Question: I'm trying to locate a list item contained within the Services window (Start->Run->Services.msc) on Windows. The list item is named "Arc Service" and is easily found using Inspect, but my code fails to locate it. This being a relatively simple case, I feel I must be doing something wrong.
The code in question is:
'''
VARIANT arcServiceNameVariant;
VariantInit(&arcServiceNameVariant);
arcServiceNameVariant.vt = VT_BSTR;
arcServiceNameVariant.bstrVal = L"Arc Service";
CComPtr<IUIAutomationCondition> arcServiceNameCondition;
hr = g_pAutomation->CreatePropertyCondition(UIA_NamePropertyId, arcServiceNameVariant, &arcServiceNameCondition.p);
if(SUCCEEDED(hr)) {
CComPtr<IUIAutomationElement> arcServiceElement;
hr = rootElement->FindFirst(TreeScope_Descendants, arcServiceNameCondition, &arcServiceElement.p);
if(SUCCEEDED(hr)) {
if(arcServiceElement.p) {
logInfo(L"Arc Service element found!");
}
} else {
logInfo(L"FindFirst failed!");
}
} else {
logInfo(L"Failed to create property condition!");
}
'''
The "Arc Service element found!" branch is never entered.
Here are the details from Inspect describing the element:

Any assistance would be greatly appreciated. Thanks!
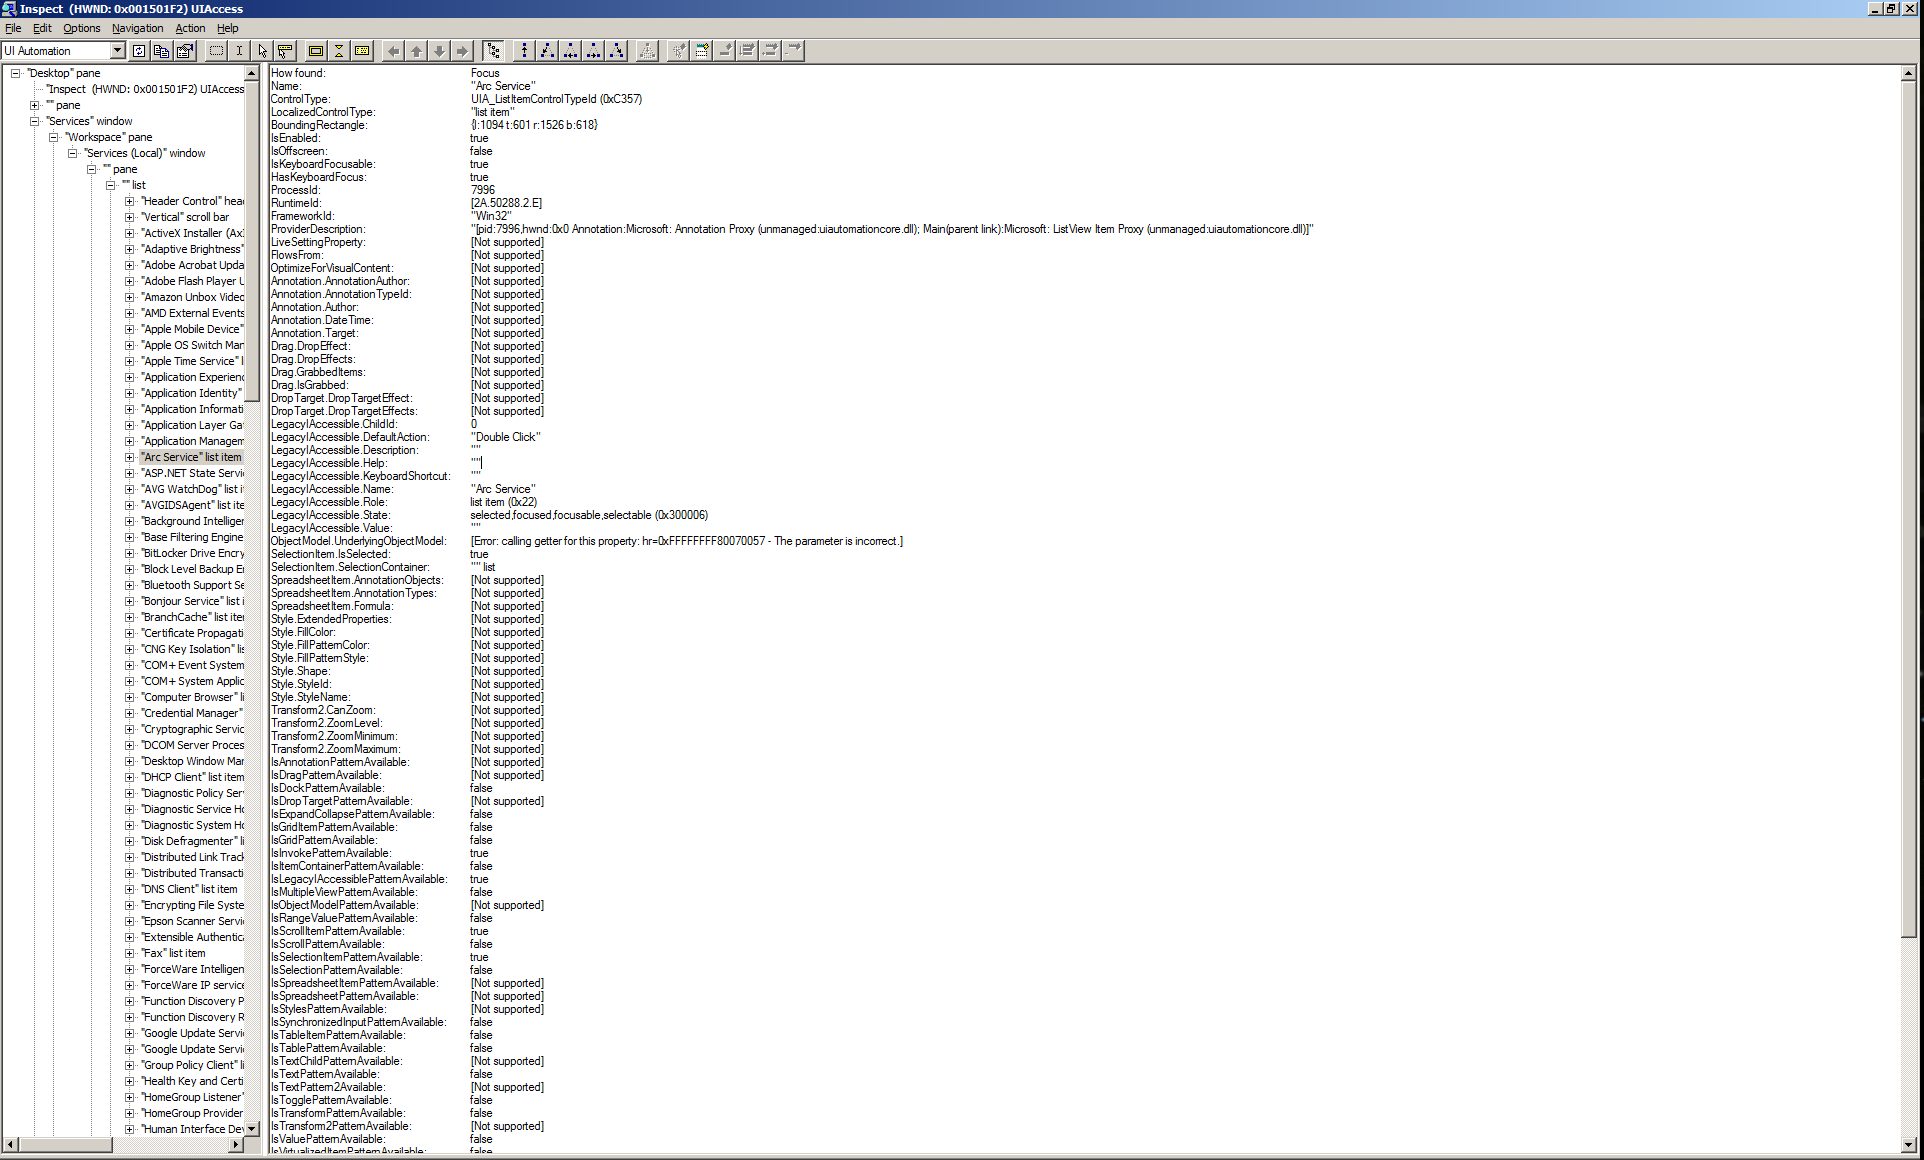
Answer: Quizzically it turns out that running my UIA client as Administrator sees the component, but running as the logged in user does not. For now I can elevate my process, but I'll continue to research the issue for a more detailed explanation.